Question: What I am trying to accomplish is this

I am working on it currently and just cant get it right, I started 2 jsfiddles trying to do this but nothing is working.
verison 1: <URL>
'''
.tutlist {
width:500px;
height:75px;
padding:5px;
background-color: #dddddd;
margin: 40px;
/*margin not required*/
}
.tutlist div {
background-color: #ff0000;
}
.left {
width: 75px;
float:left;
height:100%;
display: inline;
}
.middle {
width: 500px;
height:100%;
display: inline;
}
.right {
width: 120px;
float:right;
height:100%;
display: inline;
}
<div class="tutlist">
<div class="left">
<img src="https://c2.staticflickr.com/4/<PHONE>35_887ae071c0_s.jpg"/></div>
<div class="middle">how to send an email in php code testing it</div>
<div class="right">double</div>
</div>
'''
version 2: <URL>
'''
#header {
padding:5px;
background-color: #dddddd;
margin: 30px;
width:500px;
/*margin not required*/
}
.header-left {
width:75px;
display:inline;
float:left;
background:red;
}
.logo {
width:409px;
display:inline;
background:red;
}
.header-right {
width:75px;
background:red;
float:right;
display:inline;
}
#clear {
clear: both;
font-size: 0;
height: 0;
line-height: 0;
margin: 0;
padding: 0;
}
<div id="header">
<div class="header-left">
<img src="https://c2.staticflickr.com/4/<PHONE>35_887ae071c0_s.jpg"/>
</div>
<div class="logo">
how to send an email in php code testing it
</div>
<div class="header-right">
RIGHT
</div>
<div id="clear"> </div>
</div>
'''
Pretty much I have 3 divs, and the last div has 2 smaller divs in it. I am having trouble with this if someone can assist me would be awesome.
EDIT: One quick issue with setting up width auto.
how do I set the blue to fill up the remaining width of the while maininfo div? This is my jsfiddle.net/4ykf5frk/2, I tried setting the width:auto
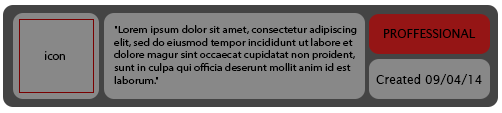
Answer: Please check this updated example based on your first code:'''
.tutlist {
width: 500px;
height: 75px;
padding: 5px;
background-color: #dddddd;
margin: 40px;
/*margin not required*/
}
.tutlist div {} .left {
width: 75px;
float: left;
height: 100%;
display: inline;
}
.middle {
width: 290px;
height: 100%;
display: inline-block;
background-color: #ff0000;
-webkit-border-radius: 12px;
-moz-border-radius: 12px;
border-radius: 12px;
margin: 0 5px;
}
.right {
width: 120px;
float: right;
height: 100%;
display: inline-block;
}
.right_top {
height: 34px;
display: inline-block;
background: red;
margin-bottom: 5px;
width: 100%;
-webkit-border-radius: 8px;
-moz-border-radius: 8px;
border-radius: 8px;
}
.right_bottom {
height: 34px;
display: inline-block;
background: grey;
width: 100%;
-webkit-border-radius: 8px;
-moz-border-radius: 8px;
border-radius: 8px;
}
'''
'''
<div class="tutlist">
<div class="left">
<img src="https://c2.staticflickr.com/4/<PHONE>35_887ae071c0_s.jpg" />
</div>
<div class="middle">how to send an email in php code testing it</div>
<div class="right">
<div class="right_top">test</div>
<div class="right_bottom">double
</div>
</div>
</div>
'''
You have to use <URL> for setting the rounded corners.
Hope this helps